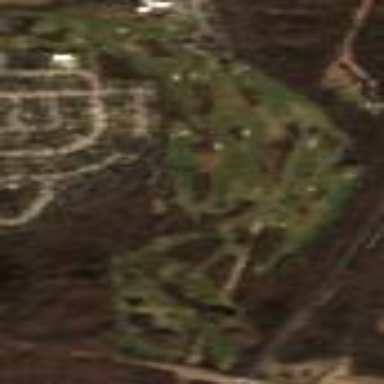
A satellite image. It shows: Golf course surrounded by greenery.